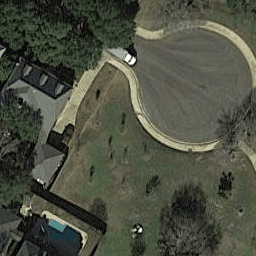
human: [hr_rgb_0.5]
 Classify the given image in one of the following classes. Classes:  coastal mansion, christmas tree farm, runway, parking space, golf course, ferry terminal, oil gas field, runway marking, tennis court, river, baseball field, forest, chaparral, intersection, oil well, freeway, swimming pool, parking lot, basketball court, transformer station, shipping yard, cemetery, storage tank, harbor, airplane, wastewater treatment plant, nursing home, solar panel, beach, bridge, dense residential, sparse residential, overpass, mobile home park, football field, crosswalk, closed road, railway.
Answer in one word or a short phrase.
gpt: closed road